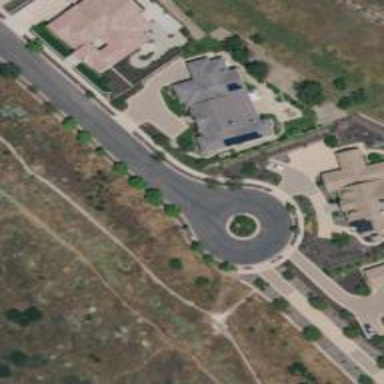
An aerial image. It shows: Turning loop on the road.